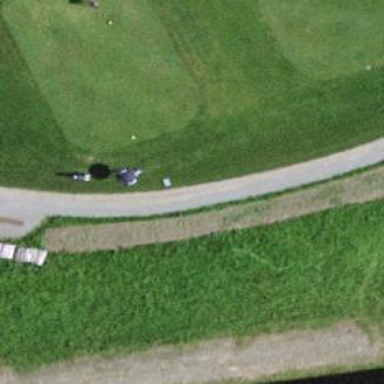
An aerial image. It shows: Golf tee.